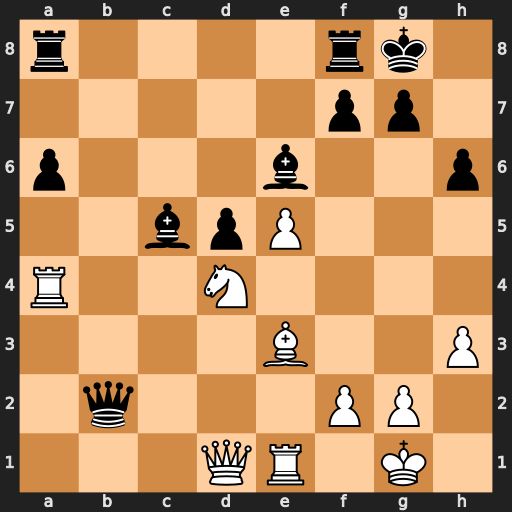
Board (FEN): r4rk1/5pp1/p3b2p/2bpP3/R2N4/4B2P/1q3PP1/3QR1K1
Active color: w
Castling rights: -
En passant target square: -
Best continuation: Nxe6 Bxe3 Re2 Bxf2+ Rxf2 Qxf2+ Kxf2